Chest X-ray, AP view. Patient: 46 years old, sex F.
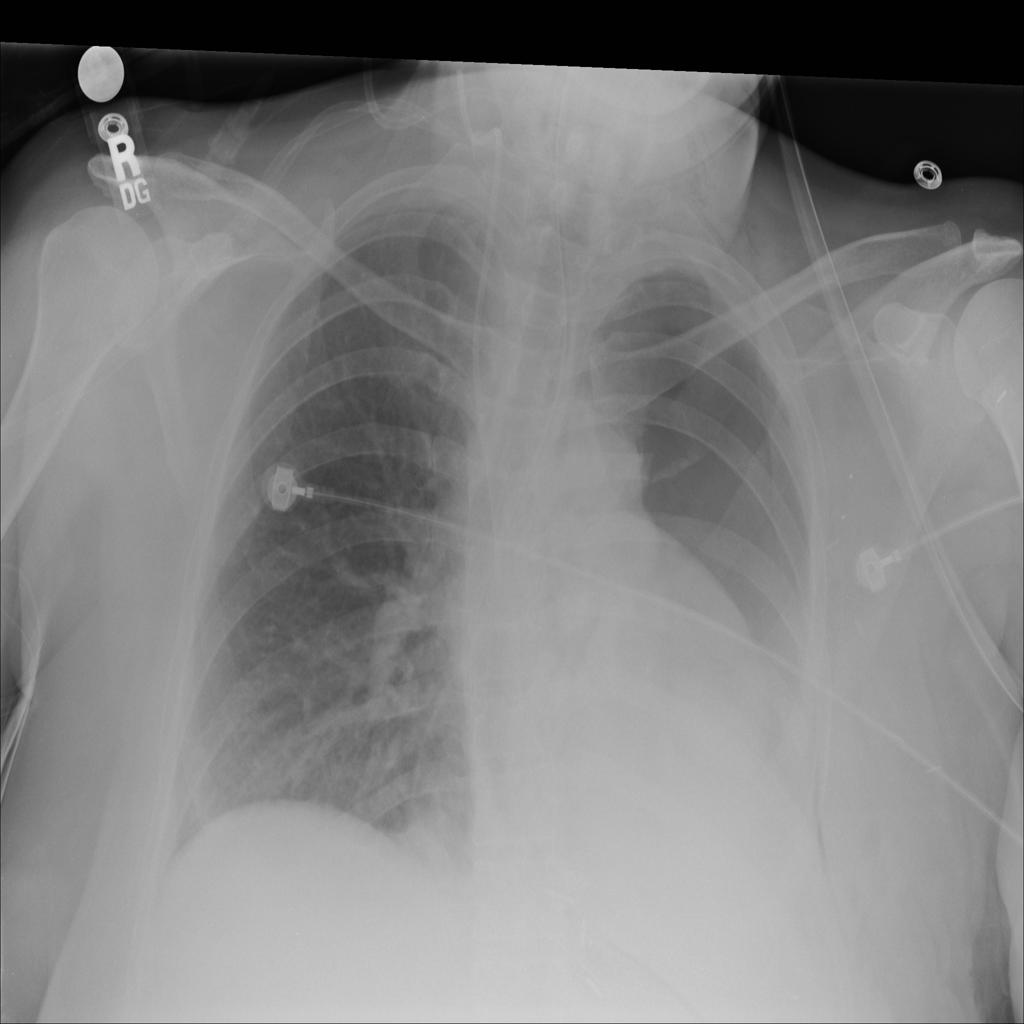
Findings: No Finding